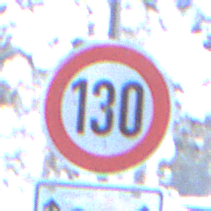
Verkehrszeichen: Geschwindigkeit130
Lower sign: LaengeEinerStrecke2
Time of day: MorningAfternoon
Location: Outdoor (Nature)
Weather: Clear
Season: Winter
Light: Natural